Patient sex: M
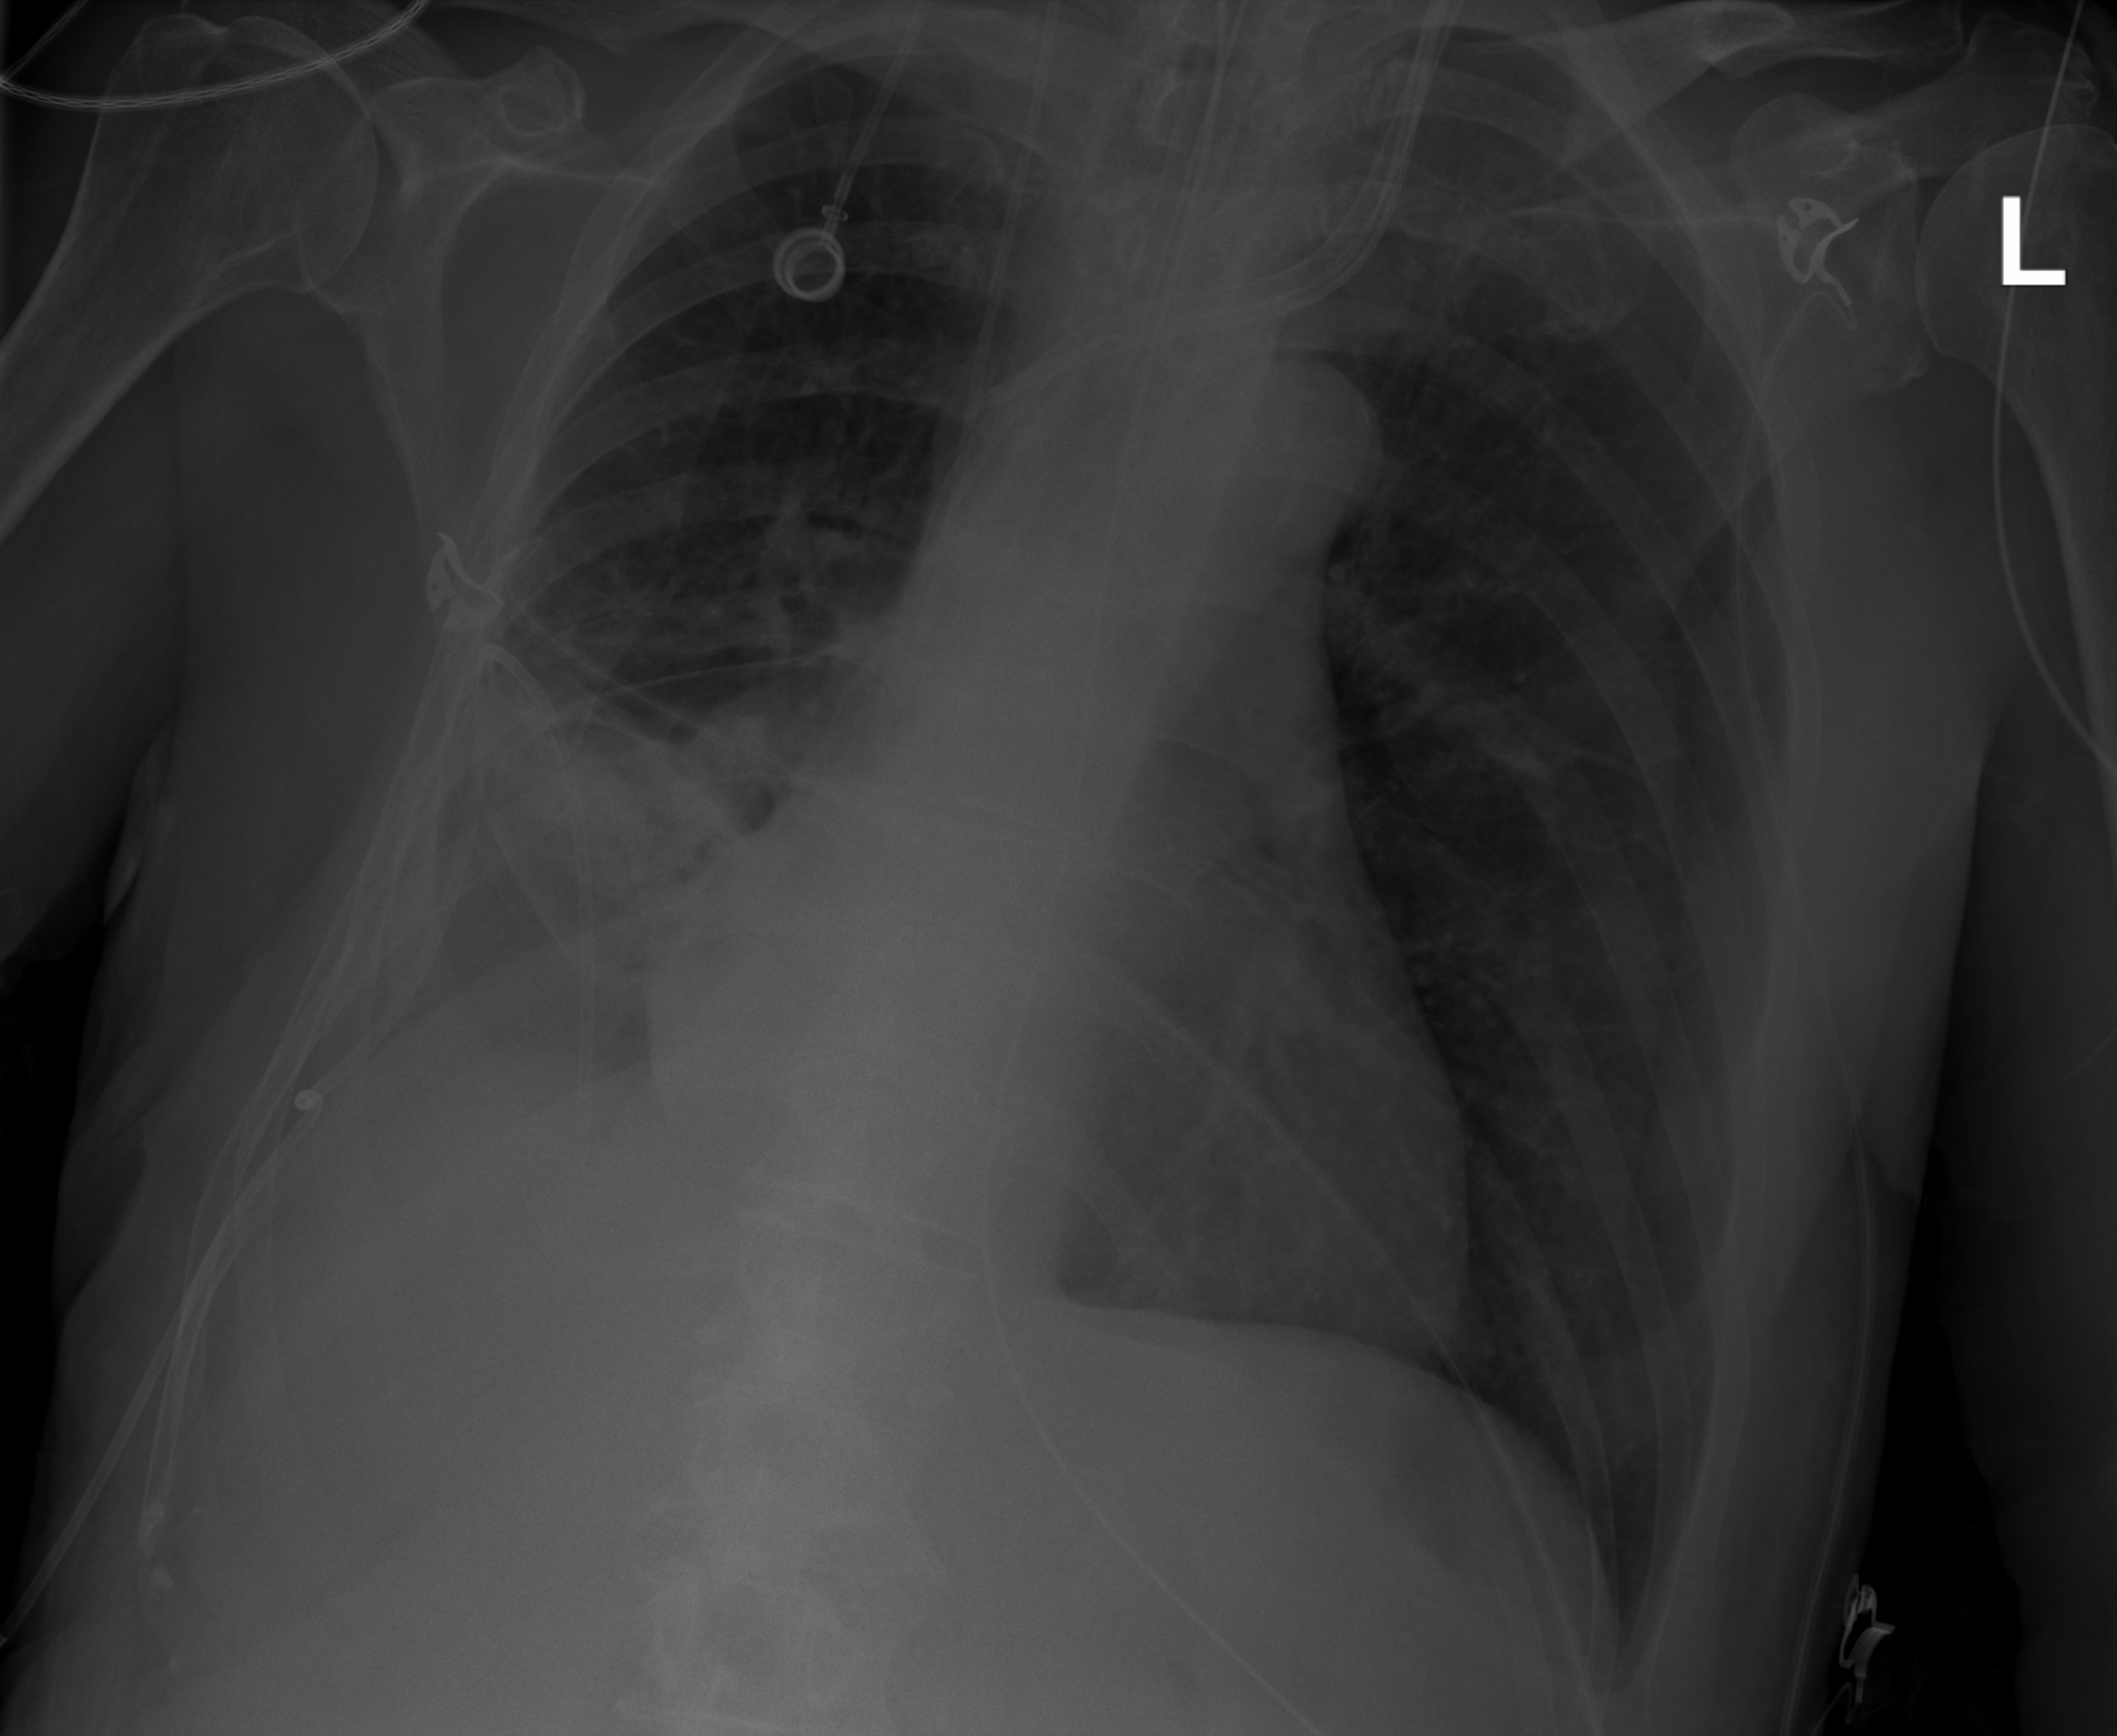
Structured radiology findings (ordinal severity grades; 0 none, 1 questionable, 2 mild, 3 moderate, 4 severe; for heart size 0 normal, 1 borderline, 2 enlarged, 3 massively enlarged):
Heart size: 1
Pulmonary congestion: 0
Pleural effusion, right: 3
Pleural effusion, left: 0
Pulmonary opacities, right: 0
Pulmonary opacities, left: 0
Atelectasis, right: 3
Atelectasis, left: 0